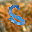
Label: 5